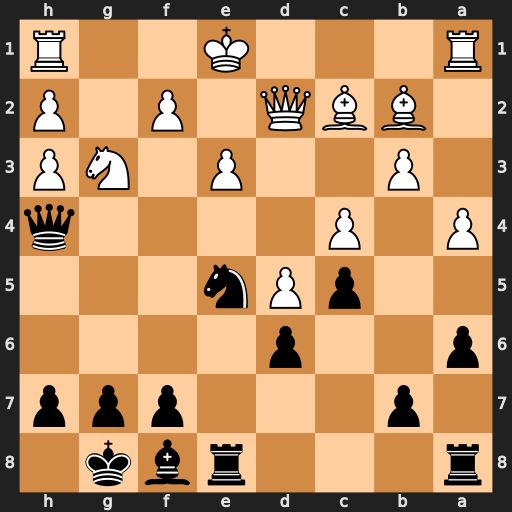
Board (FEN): r3rbk1/1p3ppp/p2p4/2pPn3/P1P4q/1P2P1NP/1BBQ1P1P/R3K2R
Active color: b
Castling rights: KQ
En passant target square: -
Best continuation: Nf3+ Kd1 Nxd2